Question: I have implemented a module using Angular Js and TypeScript in DotNetNuke7 where i have implemented my all Input Forms and js in a web project named as customerNew and than added a Web APi into a another project named as CustomerNewController which is having my methods but when i hit the URL from my Web Project to Api.It doesn't processed.I have implemented a route mapper as well but still not able get success.
My Route Mapper Class is Given Below:-
'''
using System;
using System.Collections.Generic;
using System.Linq;
using System.Text;
using System.Threading.Tasks;
using DotNetNuke.Web.Api;
using System.Web.UI.WebControls;
namespace CustomerNewController
{
class RouteMapper : IServiceRouteMapper
{
public void RegisterRoutes(IMapRoute mapRouteManager)
{
mapRouteManager.MapHttpRoute("CustomerNewController", "default", "{controller}/{action}",
new[] { "CustomerNewController" });
}
}
}
'''
Here is my WebApi
'''
using System.Linq;
using System.Net;
using System.Net.Http;
using System.Web.Http;
using System.Web;
using System.Configuration;
using System.Data.SqlClient;
using System.Data;
using System.Collections;
using System.Web.UI;
using System.Xml.Serialization;
using DotNetNuke.Entities.Users;
using System.Web.Services;
using DotNetNuke.Web.Api;
using DotNetNuke.Common.Utilities;
using DotNetNuke.Entities.Modules.Communications;
using DotNetNuke.Entities.Modules;
namespace CustomerNewController
{
public class CreateController : DnnApiController
{
[AllowAnonymous]
[HttpGet]
public HttpResponseMessage HelloWorld()
{
return Request.CreateResponse(HttpStatusCode.OK, "Hello World!");
}
}}
'''
My URL
'''
http://localhost/dnn7/DesktopModules/CustomerNewController/Api/Create/HelloWorld
'''
Here is my folder structure

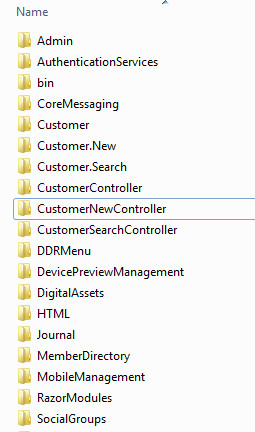
Answer: '''
[DnnExceptionFilter]
public class AuthorController : DnnApiController
{
#region Public RPC Methods
[HttpGet]
[AllowAnonymous]
public HttpResponseMessage GetAllAuthors()
{
var lstAuthors = AuthorRepository.GetAllAuthors();
return Request.CreateResponse(HttpStatusCode.OK, lstAuthors);
}
[HttpGet]
[AllowAnonymous]
public HttpResponseMessage GetAlphabet()
{
var lstAuthors = AuthorRepository.GetAlphabet();
return Request.CreateResponse(HttpStatusCode.OK, lstAuthors);
}
#endregion
}
'''
'''
public class ServiceRouteMapper : IServiceRouteMapper
{
#region IServiceRouteMapper Implementation
public void RegisterRoutes(IMapRoute mapRouteManager)
{
mapRouteManager.MapHttpRoute("ATKV.Commerce", "default", "{controller}/{action}", new[] { "ATKV.Commerce.Services" });
}
#endregion
}
'''
Calling code:
'''
// Service Paths
var servicesFramework = opts.servicesFramework;
var servicePath = servicesFramework.getServiceRoot('ATKV.Commerce') + 'Author/';
// Bind data
$.ajax({
type: "GET",
cache: false,
url: servicePath + "GetAllAuthors",
beforeSend: servicesFramework.setModuleHeaders
}).done(function (authors) {
if (typeof authors !== "undefined" && authors != null) {
var viewModel = new MasterViewModel(authors);
ko.applyBindings(viewModel, document.getElementById($(containerElement).attr('id')));
} else {
displayMessage("An error occurred", "dnnFormError");
}
}).fail(function (xhr, status) {
displayMessage(status, "dnnFormError");
return null;
});
'''